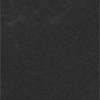
Label: dusty